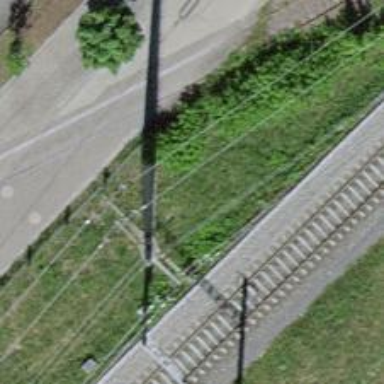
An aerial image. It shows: Concrete power pole.